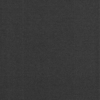
Label: dusty